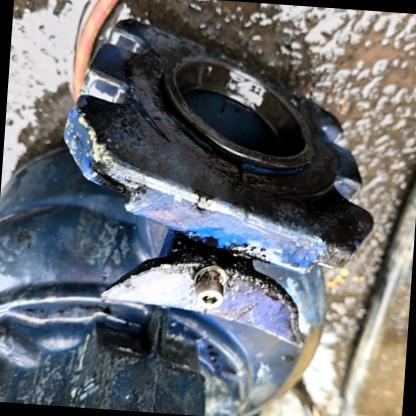
Klasa: inne